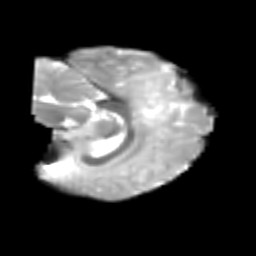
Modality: T2w
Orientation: sagittal
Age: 6
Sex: male
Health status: healthy